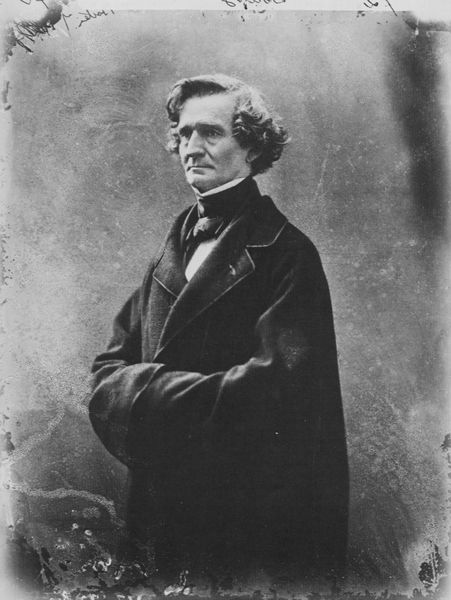
Titel: Hector Berlioz (1803-1869)
Künstler: Gaspard-Félix Tournachon
Schlagwörter: kopf, mann, schatten, weiß, frisur, grau, haar, hintergrund, licht, mund, nase, ohr, schwarz, stirn, blick, schal, schleife, hemd, arme, augen, gesicht, kragen, mensch, stehen, trauer, ärmel, bild, bildnis, herr, hände, portrait, porträt, natur, haare, mantel, pose, kinn, lippen, locke, locken, scheitel, dichter, ernst, brauen, halstuch, atelier, lciht, fliege, revers, foto, fotografie, photographie, schwarz-weiß, berlioz, komponist, künstler, wagner, stehkragen, photo, verschränkt, abwesend, farbfoto, dreiviertelporträt, stark, gelehrter, fotographie, aufnahme, knicke, wilde, nadar, apatisch, schilling, scharz-weoiß